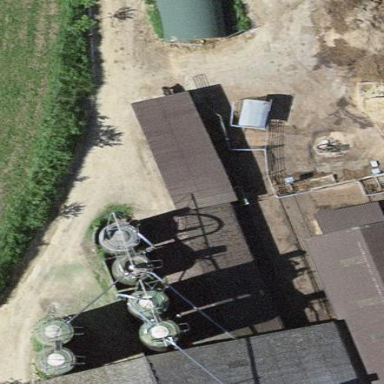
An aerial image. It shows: Shed.